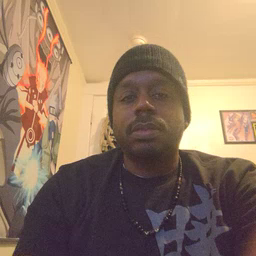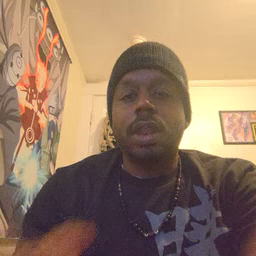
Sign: nose